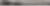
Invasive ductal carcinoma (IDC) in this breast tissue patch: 0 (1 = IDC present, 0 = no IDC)